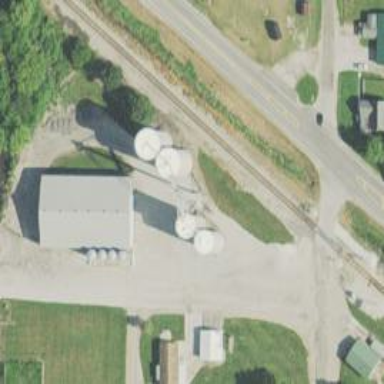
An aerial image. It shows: Silo.